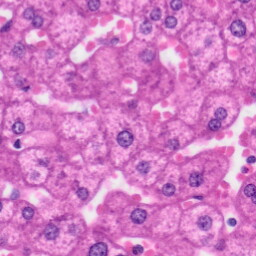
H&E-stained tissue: Liver